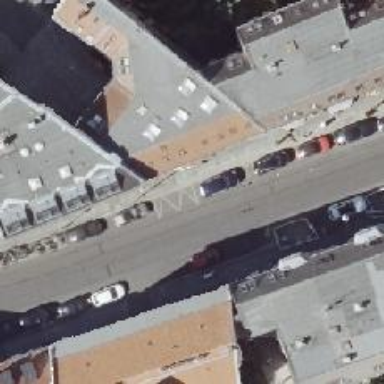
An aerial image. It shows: There is no parking sign in the parking lane.